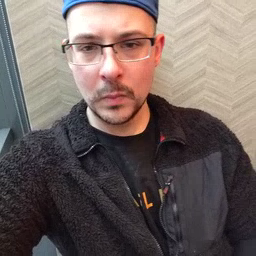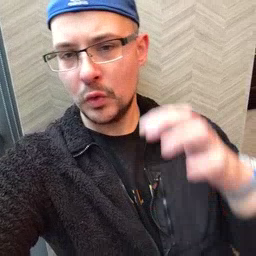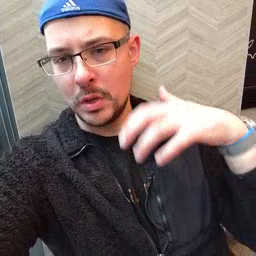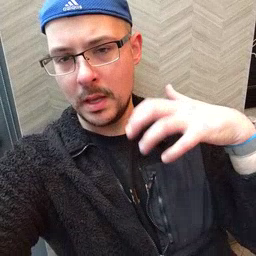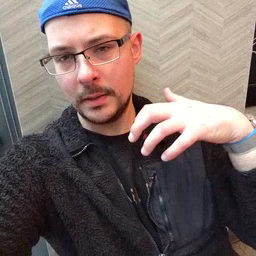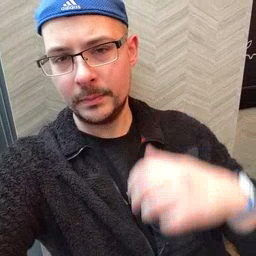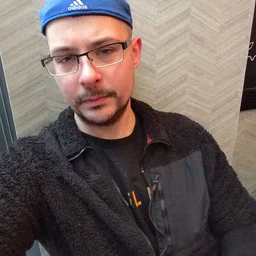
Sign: rain